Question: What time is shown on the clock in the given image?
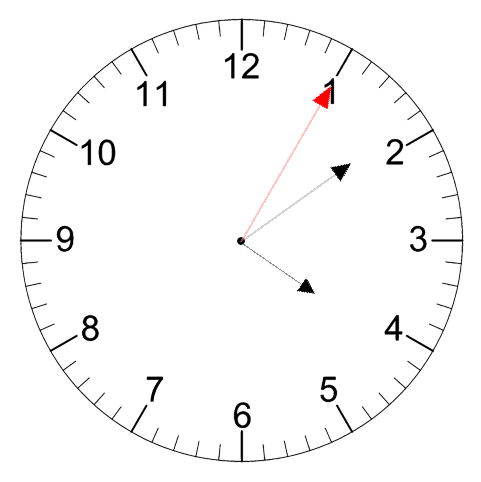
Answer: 04:09:05